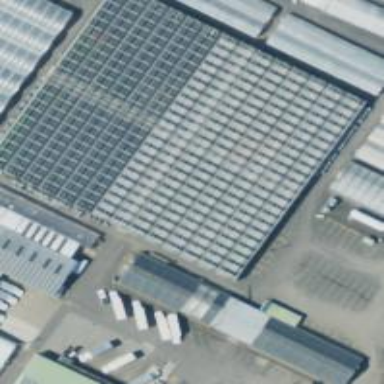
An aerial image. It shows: Greenhouse.